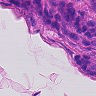
Metastatic tissue present: yes